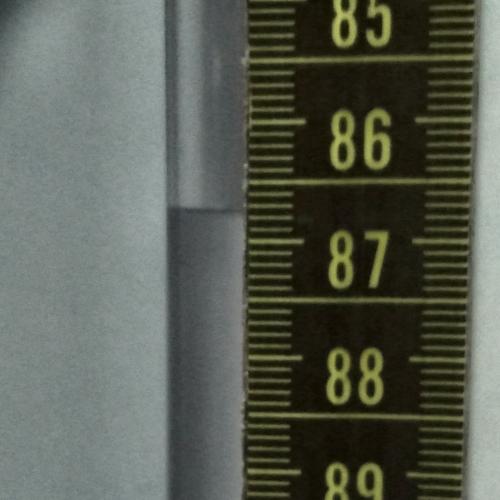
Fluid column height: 86.8 cm